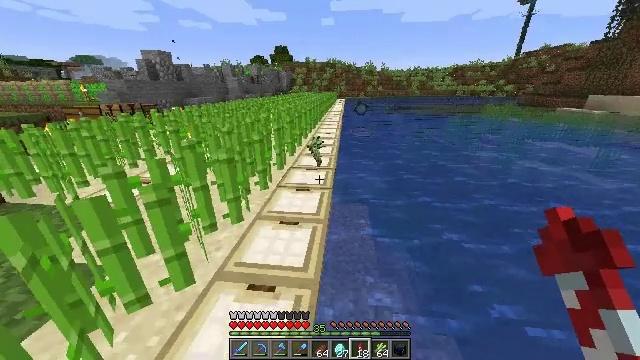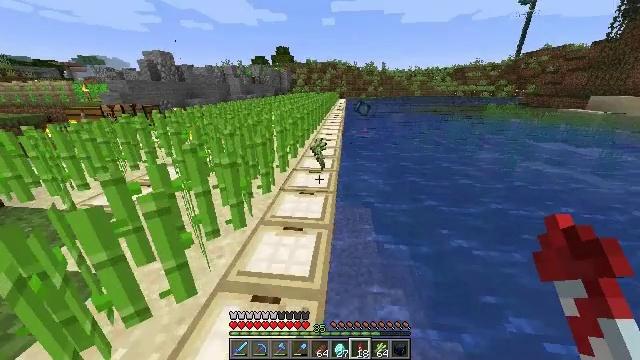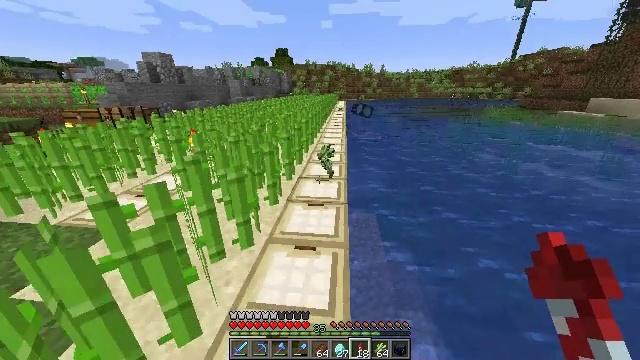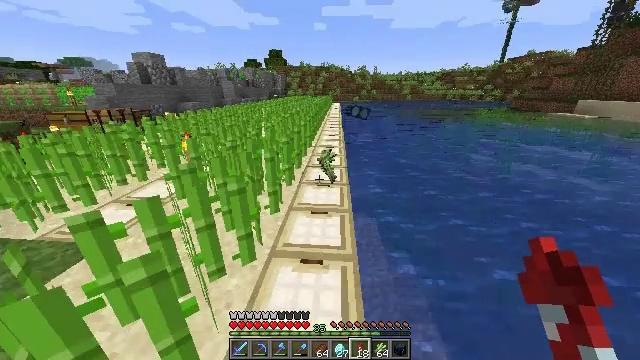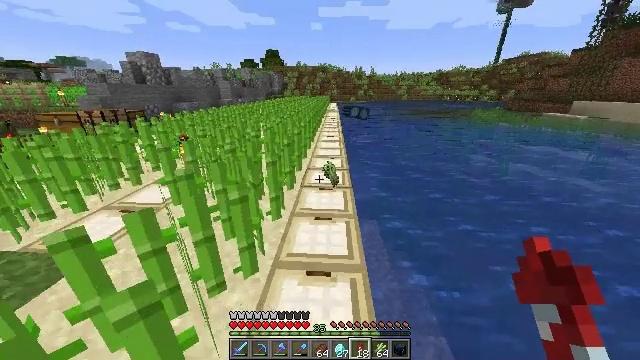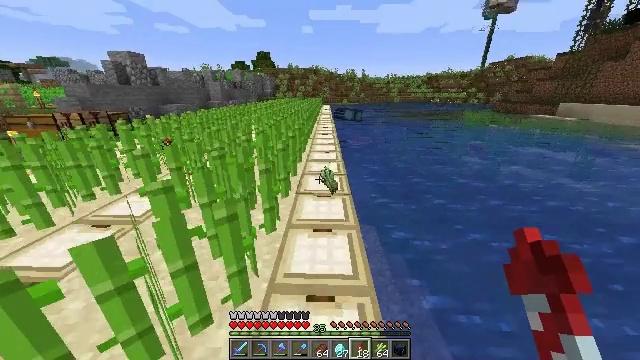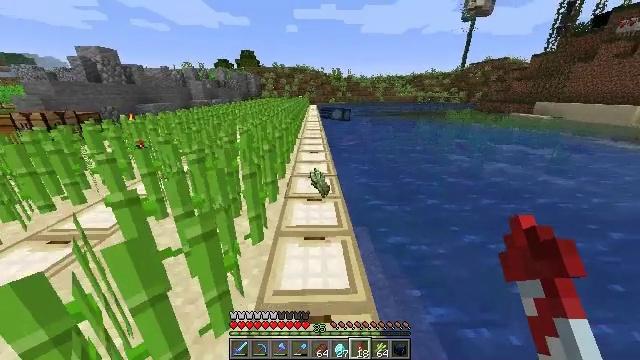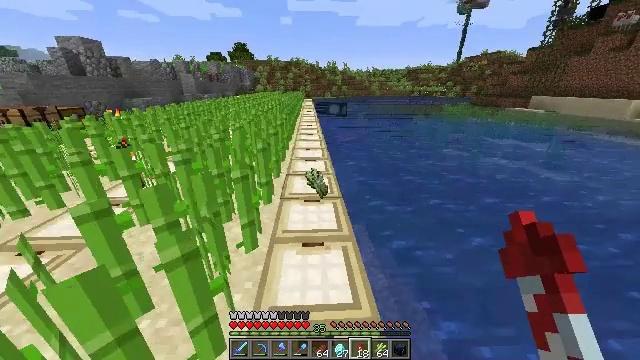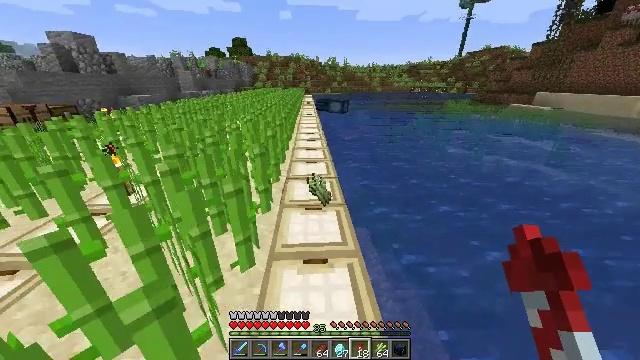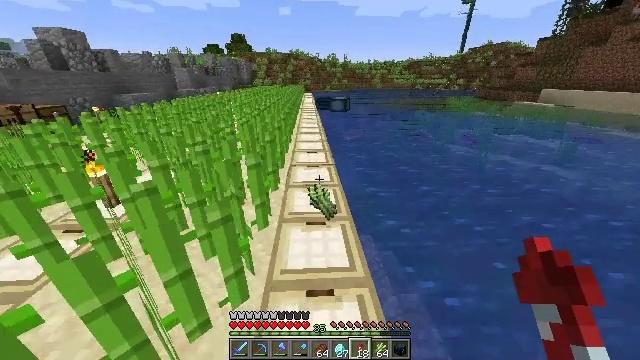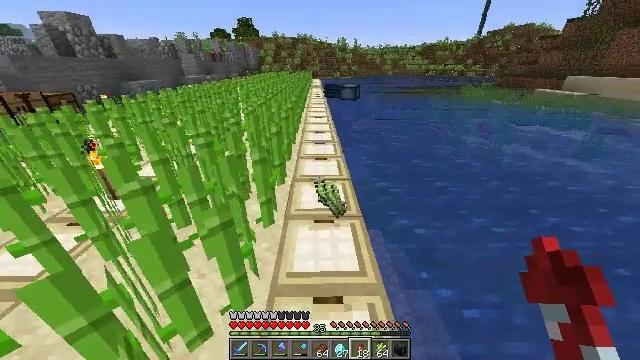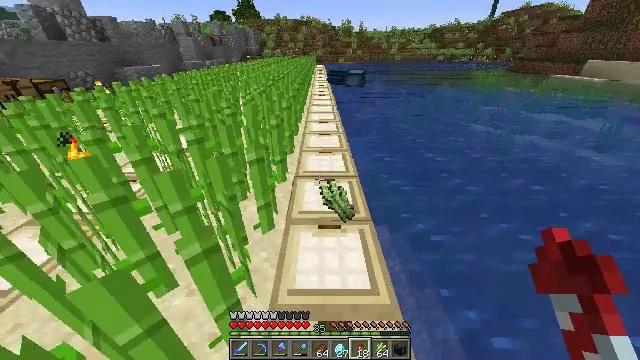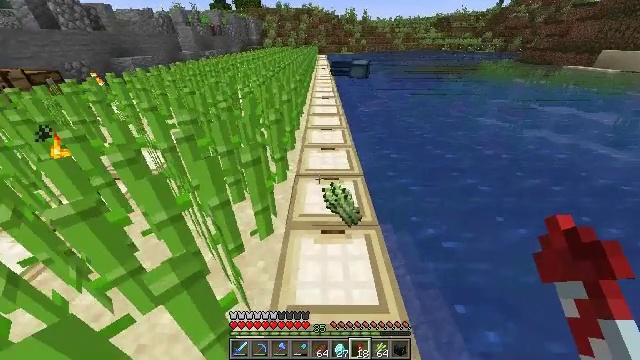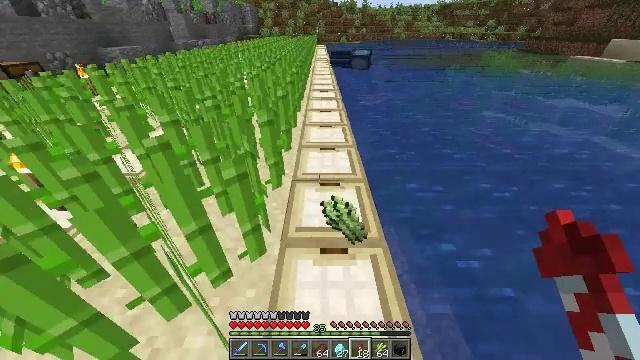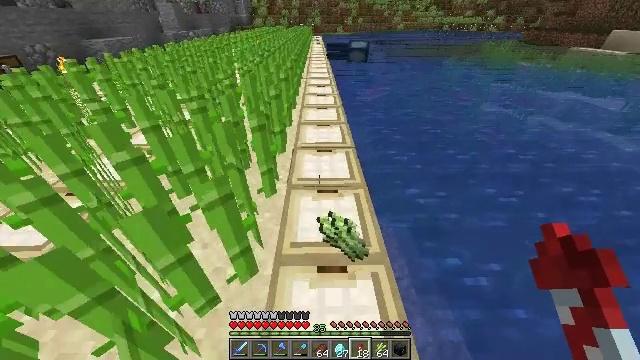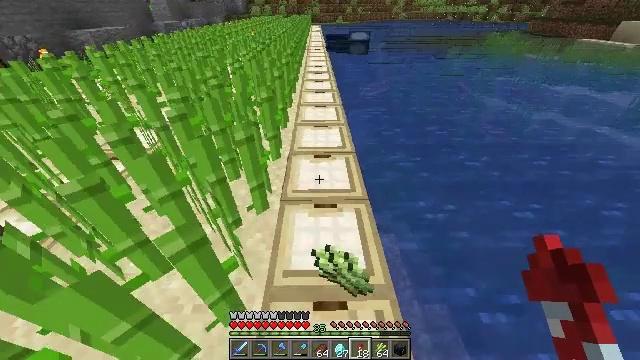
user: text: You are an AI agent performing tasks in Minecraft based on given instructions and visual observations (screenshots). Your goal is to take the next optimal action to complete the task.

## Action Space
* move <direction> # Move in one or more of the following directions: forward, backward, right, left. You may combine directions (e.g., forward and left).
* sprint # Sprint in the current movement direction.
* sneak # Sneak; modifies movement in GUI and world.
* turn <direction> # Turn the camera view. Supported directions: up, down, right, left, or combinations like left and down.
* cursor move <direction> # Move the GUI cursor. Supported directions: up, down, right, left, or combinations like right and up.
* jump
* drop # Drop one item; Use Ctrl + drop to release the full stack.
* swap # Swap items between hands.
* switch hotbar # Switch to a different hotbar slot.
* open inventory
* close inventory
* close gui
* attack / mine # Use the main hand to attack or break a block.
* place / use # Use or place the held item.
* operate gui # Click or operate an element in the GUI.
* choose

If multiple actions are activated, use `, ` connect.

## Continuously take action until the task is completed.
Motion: motion action
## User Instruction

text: Break the ender chest to move it.
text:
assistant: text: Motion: move forward and move left, sprint
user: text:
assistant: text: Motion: move forward and move left, sprint
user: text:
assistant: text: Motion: move forward and move left, sprint, turn right
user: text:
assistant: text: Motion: move forward, sprint
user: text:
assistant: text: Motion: move forward, sprint, turn right
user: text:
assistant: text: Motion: move forward, sprint, turn right
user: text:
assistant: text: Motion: move forward, sprint, turn right and down
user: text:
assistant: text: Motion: move forward, sprint
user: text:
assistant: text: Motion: move forward, sprint
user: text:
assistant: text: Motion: move forward, sprint, turn left and down
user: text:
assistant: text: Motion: move forward, sprint, turn down
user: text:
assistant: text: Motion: move forward, sprint, turn down
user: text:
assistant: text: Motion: move forward, sprint, turn down
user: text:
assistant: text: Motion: move forward, sprint, turn down
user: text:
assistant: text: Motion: move forward, sprint, turn down
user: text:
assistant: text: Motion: move forward, sprint
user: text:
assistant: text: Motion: move forward, sprint
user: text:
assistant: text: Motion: move forward, sprint
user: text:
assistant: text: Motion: move forward, sprint, turn up
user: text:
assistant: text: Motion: move forward, sprint, turn up
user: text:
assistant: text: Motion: move forward, sprint, turn up, jump
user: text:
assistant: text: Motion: move forward, sprint, jump
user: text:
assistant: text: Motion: move forward, sprint, jump
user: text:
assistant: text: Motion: move forward, sprint
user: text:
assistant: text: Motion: move forward, sprint, jump
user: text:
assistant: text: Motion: move forward, sprint, jump
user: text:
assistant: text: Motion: move forward, sprint, jump
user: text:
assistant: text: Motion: move forward, sprint, jump
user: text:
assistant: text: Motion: move forward, sprint
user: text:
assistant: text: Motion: move forward, sprint